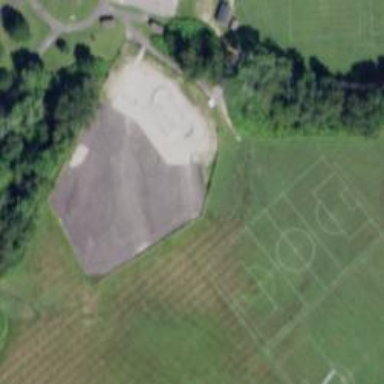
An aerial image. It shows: Soccer pitch for outdoor sports and leisure activities.